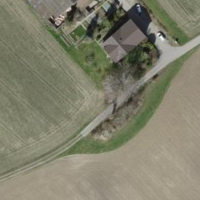
EUNIS habitat code: 52
Species observed at this site:
Stachys palustris